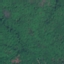
Land use / land cover: Forest